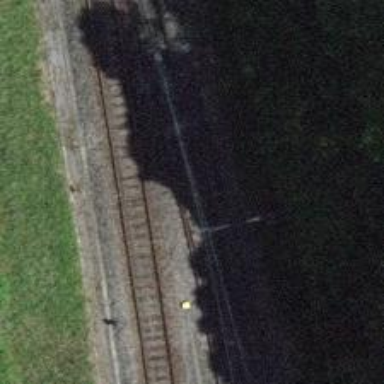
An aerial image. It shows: Railway switch.